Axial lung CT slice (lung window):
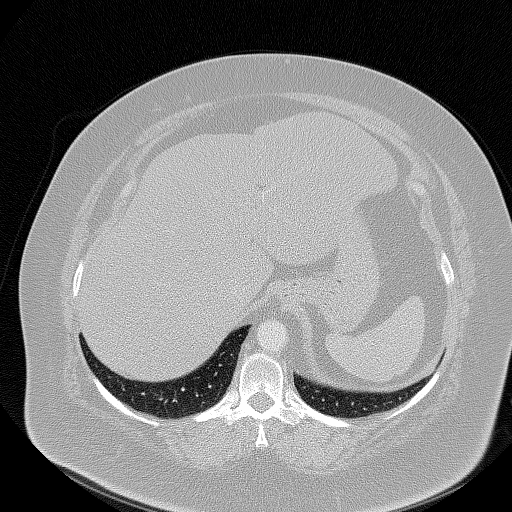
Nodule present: no